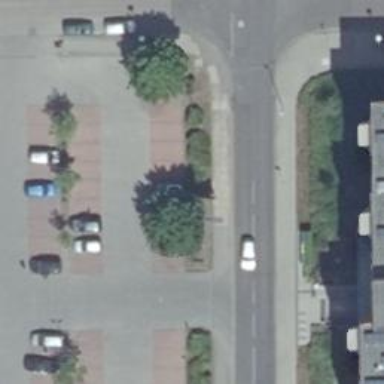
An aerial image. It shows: Footway made of concrete plates.